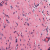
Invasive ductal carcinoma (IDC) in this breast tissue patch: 0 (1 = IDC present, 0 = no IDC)